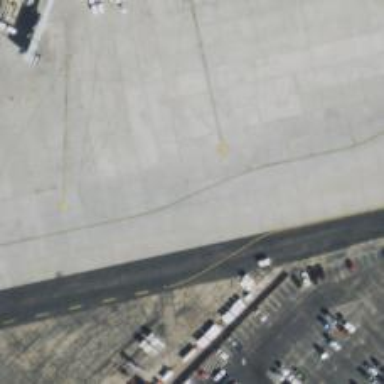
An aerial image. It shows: Image of taxiway at airport.